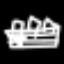
Label: square